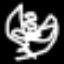
Label: angel